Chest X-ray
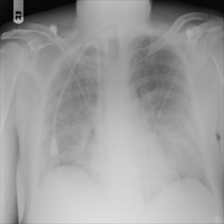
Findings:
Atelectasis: negative
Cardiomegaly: negative
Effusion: negative
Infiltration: negative
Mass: negative
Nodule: negative
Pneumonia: negative
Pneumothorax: negative
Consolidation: negative
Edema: positive
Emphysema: negative
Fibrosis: negative
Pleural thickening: negative
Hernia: negative